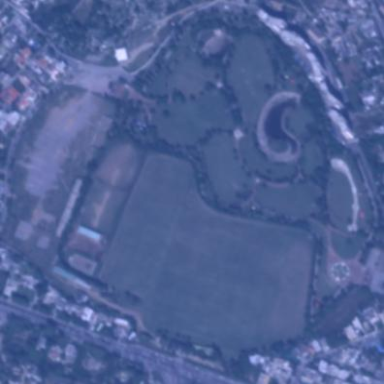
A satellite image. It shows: Park.